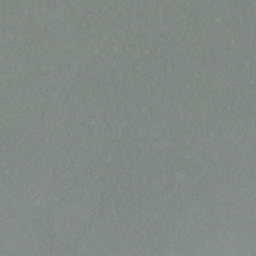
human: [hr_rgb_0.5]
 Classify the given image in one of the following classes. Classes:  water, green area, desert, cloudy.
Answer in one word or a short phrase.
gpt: cloudy